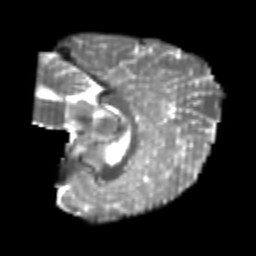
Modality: T2w
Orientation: sagittal
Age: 22
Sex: female
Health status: healthy
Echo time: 0.074 s